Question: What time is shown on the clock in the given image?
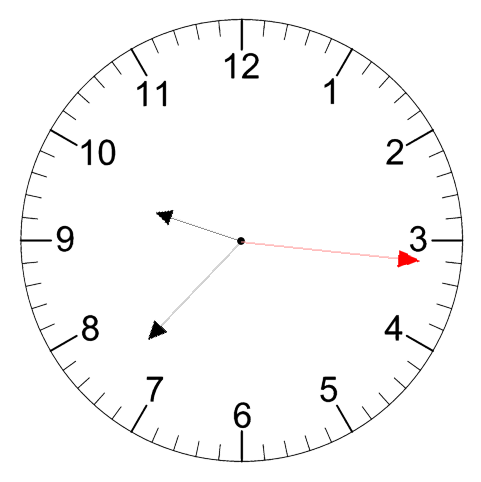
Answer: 09:37:16